Question: I have got a simple navigation drawer with a header (see picture).

What I want to do now is whenever the header (listview-item with position 0) is clicked to either change the down-arrow-icon (bottom right corner of header) to an up-arrow-icon or to rotate it so the arrow points up. How can i achieve this with my adapter?
My List-Adapter:
'''
public class MyAdapter extends BaseAdapter {
private String[] _navTitles;
private int[] _navIcons;
private String _nameHeader;
private int _profileHeader;
private String _emailHeader;
public int _arrowHeader;
public MyAdapter(String[] navTitles, int[] navIcons, String nameHeader, String emailHeader, int profileHeader, int arrowHeader) {
_navTitles = navTitles;
_navIcons = navIcons;
_nameHeader = nameHeader;
_emailHeader = emailHeader;
_profileHeader = profileHeader;
_arrowHeader = arrowHeader;
}
@Override
public int getCount() {
return _navTitles.length;
}
@Override
public Object getItem(int position) {
return _navTitles[position];
}
@Override
public long getItemId(int position) {
return position;
}
@Override
public View getView(int position, View convertView, ViewGroup parent) {
View view = convertView;
ViewHolder viewHolder = null;
if (view == null) {
if (position == 0) {
view = LayoutInflater.from(parent.getContext()).inflate(R.layout.header, parent, false);
viewHolder = new ViewHolder();
viewHolder.profileView = (CircleImageView) view.findViewById(R.id.circleView);
viewHolder.nameView = (TextView) view.findViewById(R.id.name);
viewHolder.emailView = (TextView) view.findViewById(R.id.email);
viewHolder.arrowView = (ImageView) view.findViewById(R.id.arrow);
viewHolder.holderID = 0;
view.setTag(viewHolder);
} else {
view = LayoutInflater.from(parent.getContext()).inflate(R.layout.item_row, parent, false);
viewHolder = new ViewHolder();
viewHolder.textView = (TextView) view.findViewById(R.id.rowText);
viewHolder.imageView = (ImageView) view.findViewById(R.id.rowIcon);
viewHolder.holderID = 1;
view.setTag(viewHolder);
}
} else {
viewHolder = (ViewHolder) view.getTag();
}
if (_navTitles.length > position && position != 0) {
viewHolder.textView.setText(_navTitles[position]);
viewHolder.textView.setTag(_navTitles[position]);
viewHolder.imageView.setImageResource(_navIcons[position]);
viewHolder.imageView.setTag(_navIcons[position]);
}
if (position == 0) {
viewHolder.profileView.setImageResource(_profileHeader);
viewHolder.nameView.setText(_nameHeader);
viewHolder.emailView.setText(_emailHeader);
viewHolder.arrowView.setImageResource(_arrowHeader);
}
return view;
}
public static class ViewHolder {
int holderID;
TextView textView;
ImageView imageView;
CircleImageView profileView;
TextView nameView;
TextView emailView;
ImageView arrowView;
}
}
'''
Thanks for any help!
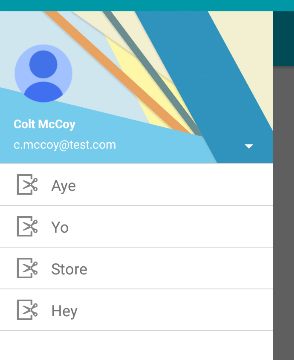
Answer: I solved it by myself. If anybody needs it:
'''
final ViewHolder finalViewHolder = viewHolder;
viewHolder.arrowView.setOnClickListener(new View.OnClickListener() {
@Override
public void onClick(View v) {
if (finalViewHolder.arrowView.getTag().equals("down")) {
finalViewHolder.arrowView.setImageResource(R.drawable.ic_arrow_drop_up_white_48dp);
finalViewHolder.arrowView.setTag("up");
} else if (finalViewHolder.arrowView.getTag().equals("up")) {
finalViewHolder.arrowView.setImageResource(R.drawable.ic_arrow_drop_down_white_48dp);
finalViewHolder.arrowView.setTag("down");
}
}
});
'''